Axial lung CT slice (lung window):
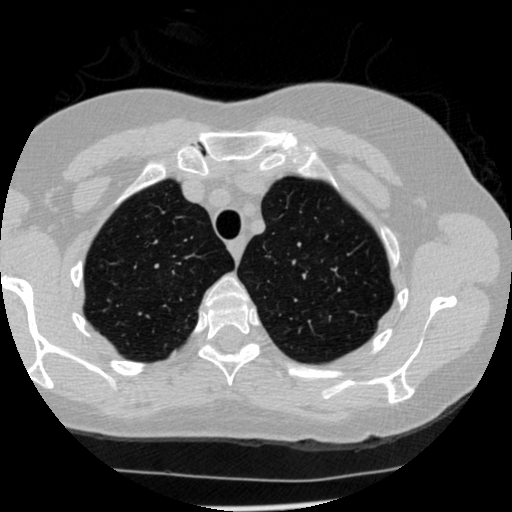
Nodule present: yes
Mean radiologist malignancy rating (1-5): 3